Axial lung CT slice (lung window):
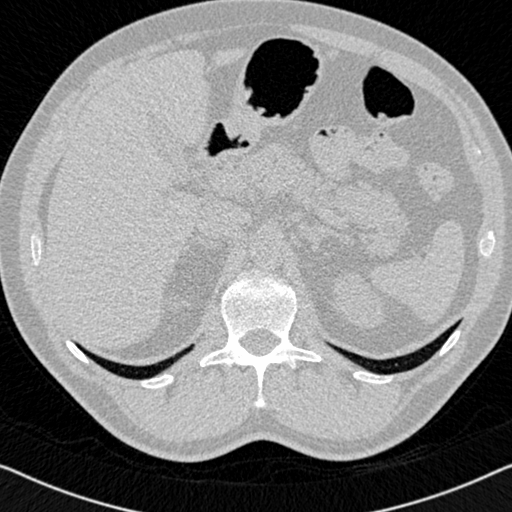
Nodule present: no